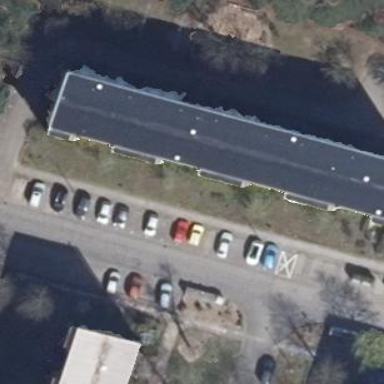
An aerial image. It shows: View of apartment building.